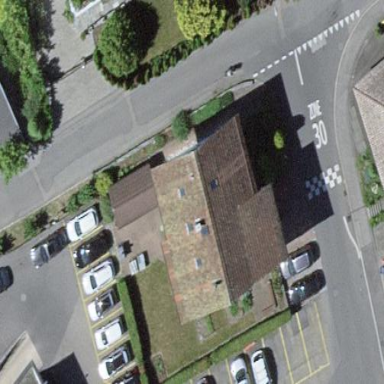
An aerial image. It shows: Gabled roof adorns the apartments building.